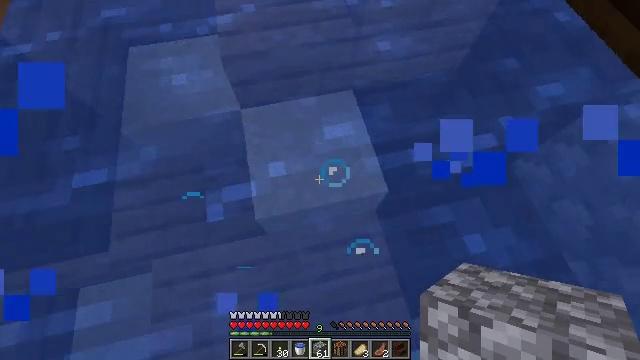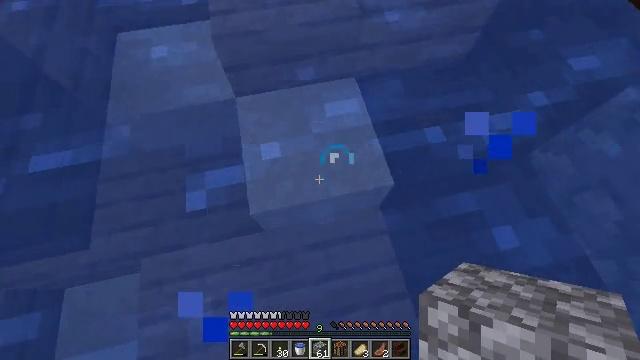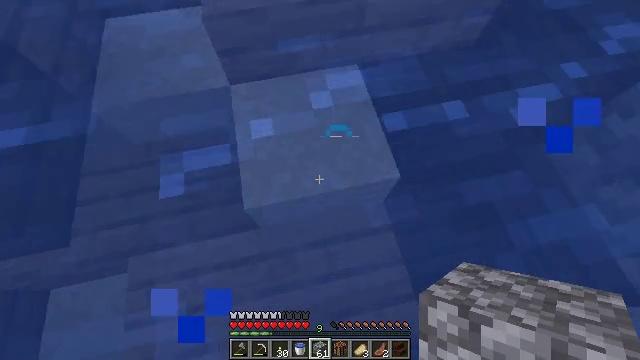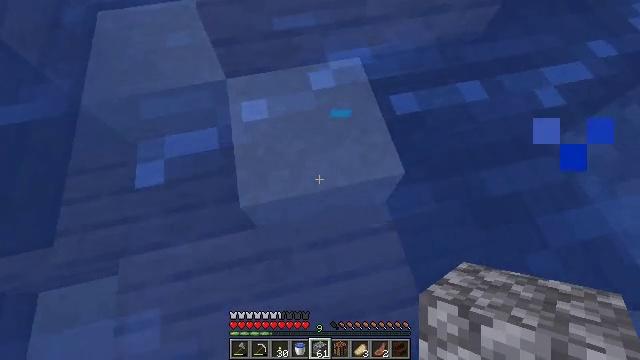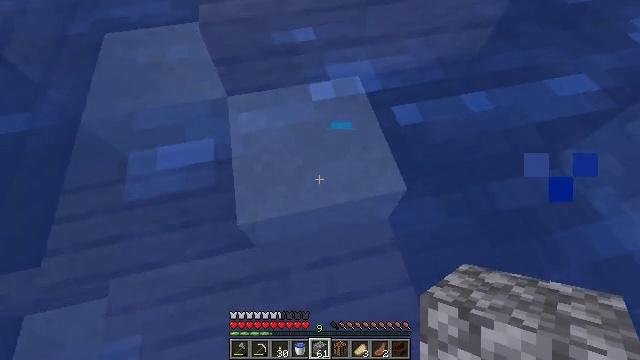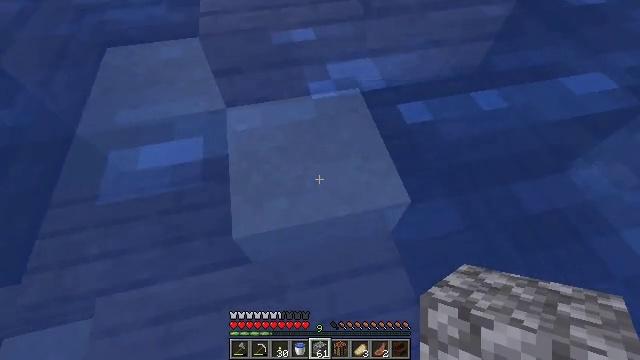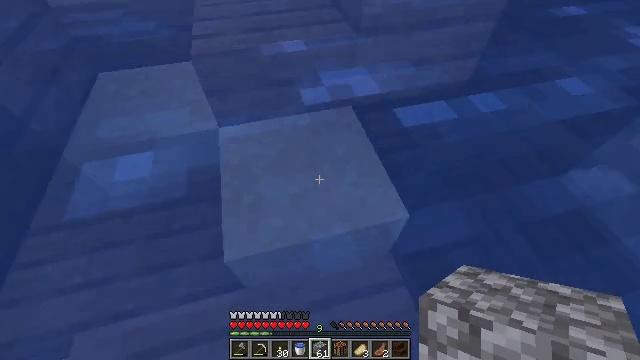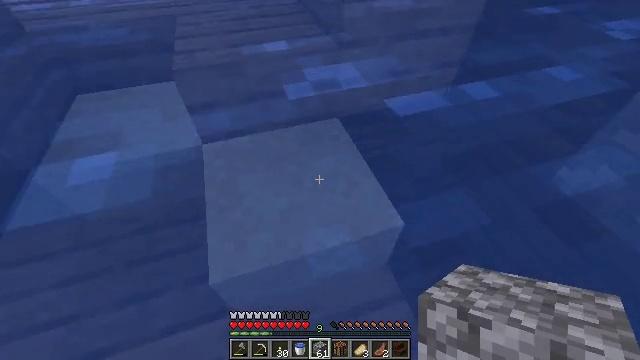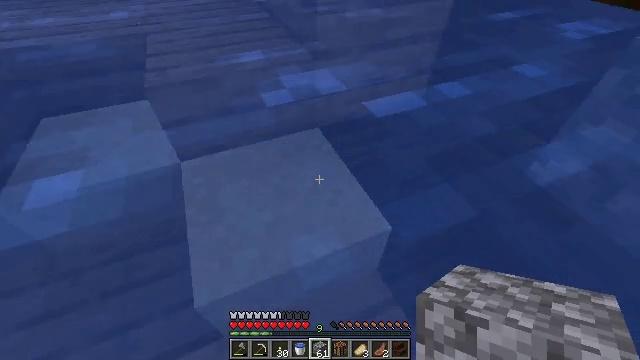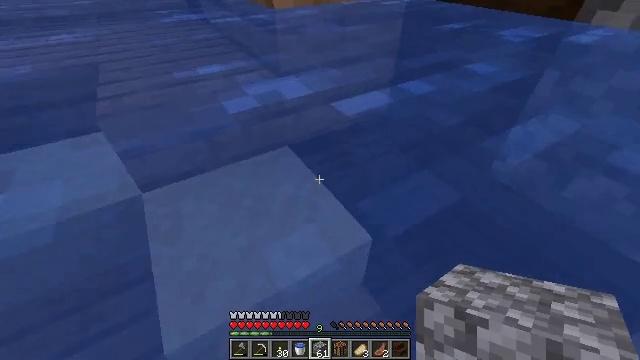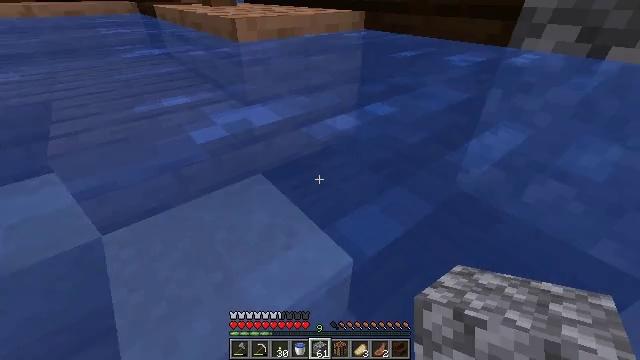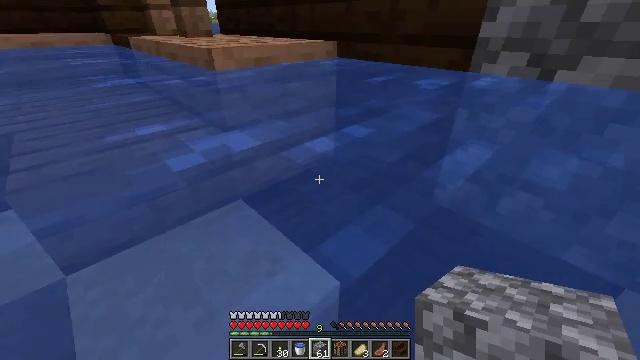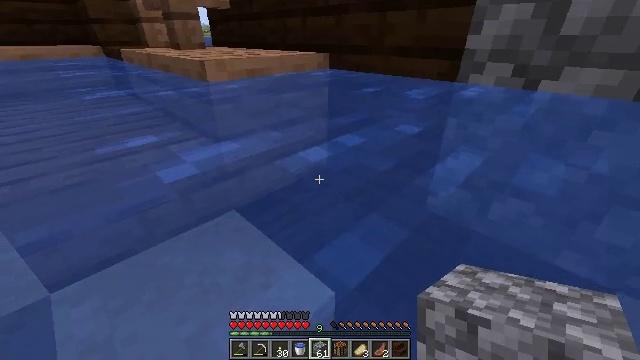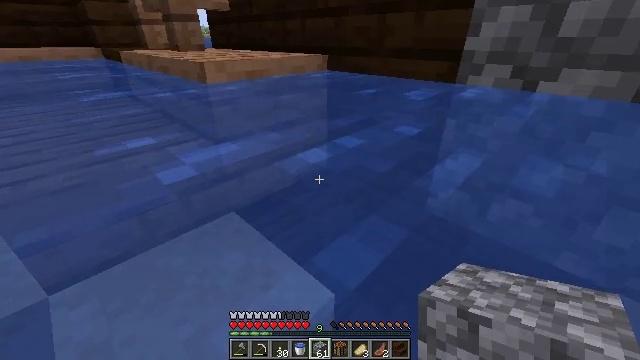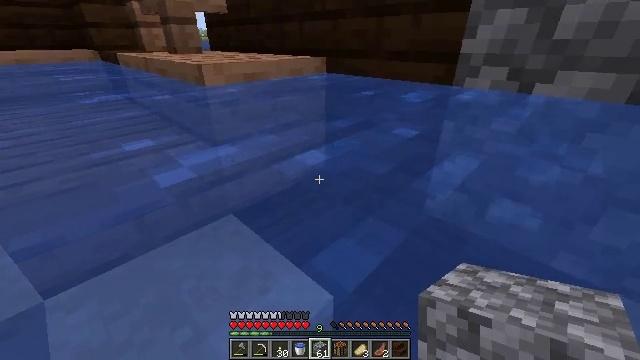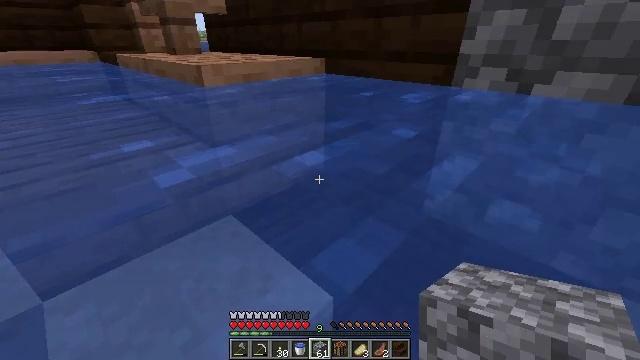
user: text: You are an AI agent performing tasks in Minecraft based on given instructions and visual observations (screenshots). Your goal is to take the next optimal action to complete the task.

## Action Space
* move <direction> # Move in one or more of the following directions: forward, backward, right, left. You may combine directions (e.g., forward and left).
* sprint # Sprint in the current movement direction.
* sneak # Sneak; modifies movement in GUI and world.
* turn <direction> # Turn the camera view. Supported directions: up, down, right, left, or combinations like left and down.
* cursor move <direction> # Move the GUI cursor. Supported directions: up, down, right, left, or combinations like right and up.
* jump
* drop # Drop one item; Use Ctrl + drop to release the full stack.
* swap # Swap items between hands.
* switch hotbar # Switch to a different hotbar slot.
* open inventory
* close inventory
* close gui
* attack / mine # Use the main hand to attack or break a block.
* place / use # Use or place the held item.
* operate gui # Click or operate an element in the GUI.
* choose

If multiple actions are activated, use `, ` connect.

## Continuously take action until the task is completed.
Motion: motion action
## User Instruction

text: Break the jungle slab to collect it.
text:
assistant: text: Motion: no_op
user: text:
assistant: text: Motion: no_op
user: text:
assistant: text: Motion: no_op
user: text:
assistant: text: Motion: turn up
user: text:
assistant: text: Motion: turn up
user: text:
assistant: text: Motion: turn right and up
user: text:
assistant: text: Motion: turn right and up
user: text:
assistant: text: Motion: turn right and up
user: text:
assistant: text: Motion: turn right and up
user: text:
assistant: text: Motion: turn right and up
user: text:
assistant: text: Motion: turn right and up
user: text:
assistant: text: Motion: turn right and up
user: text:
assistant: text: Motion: no_op
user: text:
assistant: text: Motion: no_op
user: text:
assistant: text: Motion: no_op
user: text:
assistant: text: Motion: no_op
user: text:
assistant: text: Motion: no_op
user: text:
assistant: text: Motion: no_op
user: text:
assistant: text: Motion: move forward
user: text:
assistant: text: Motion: move forward
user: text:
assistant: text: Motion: move forward, turn right
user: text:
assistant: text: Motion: move forward
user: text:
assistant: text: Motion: move forward
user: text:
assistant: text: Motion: move forward
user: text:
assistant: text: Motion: move forward
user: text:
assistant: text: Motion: move forward, turn left and down
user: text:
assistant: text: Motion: turn left
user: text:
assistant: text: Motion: turn left
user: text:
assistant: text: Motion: move left, turn left and up
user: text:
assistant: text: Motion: move forward and move left, turn left and up